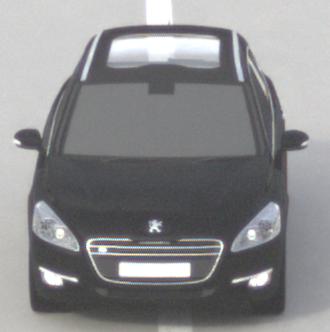
Make: Peugeot
Model: 508 SW 120 VTi
Detailed model: 508 (I) SW
Model produced from: 2011/03
Model produced until: 2014/05
Doors: 5
Color: black
Road condition: dry road
Daytime: morning or afternoon
Contrast: low contrast